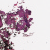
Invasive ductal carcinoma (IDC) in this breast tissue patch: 0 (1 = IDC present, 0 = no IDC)